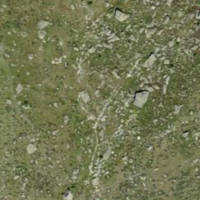
EUNIS habitat code: 23
Species observed at this site:
Trichophorum cespitosum